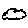
Label: cloud